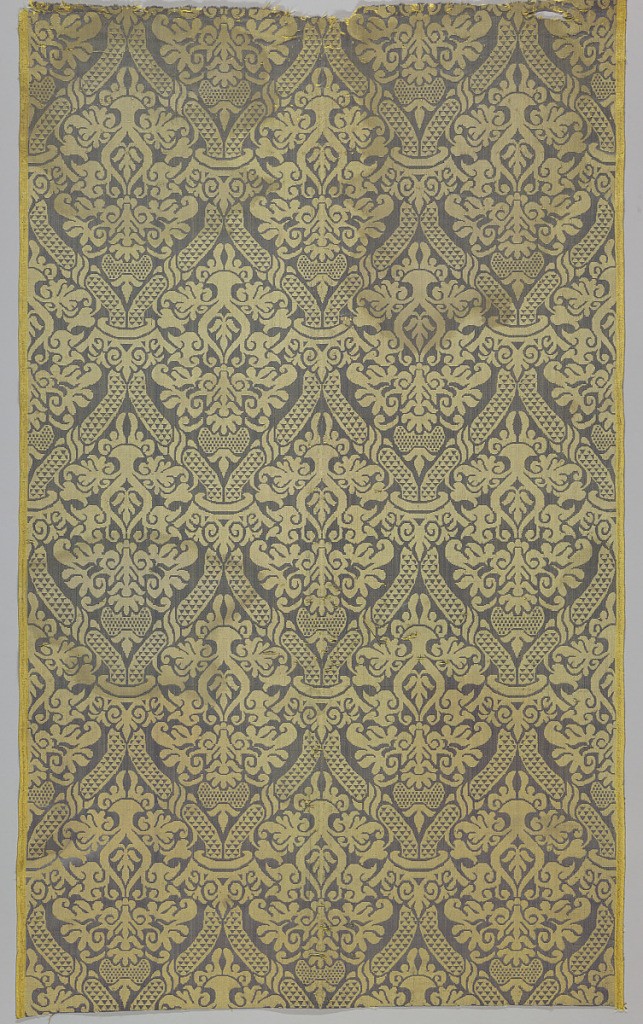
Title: Textile
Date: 16th–17th century
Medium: silk Technique: 4&1 satin damask
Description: Diamond grid with crowns at the point of intersection with plant motifs in blue and yellow. Both selvages present.